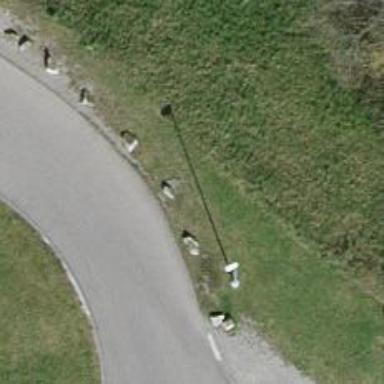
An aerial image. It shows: Block barrier.